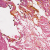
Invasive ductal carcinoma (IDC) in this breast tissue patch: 0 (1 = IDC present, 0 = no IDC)